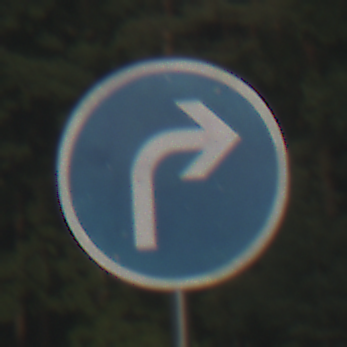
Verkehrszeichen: VorgeschriebeneFahrtrichtungRechts
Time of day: SunriseSunset
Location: Outdoor (Nature)
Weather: PartlyCloudy
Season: NotSpecified
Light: Natural